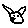
Label: cat